Aerial crown-view tile of a tropical tree (Barro Colorado Island, Panama), acquired 20241112:
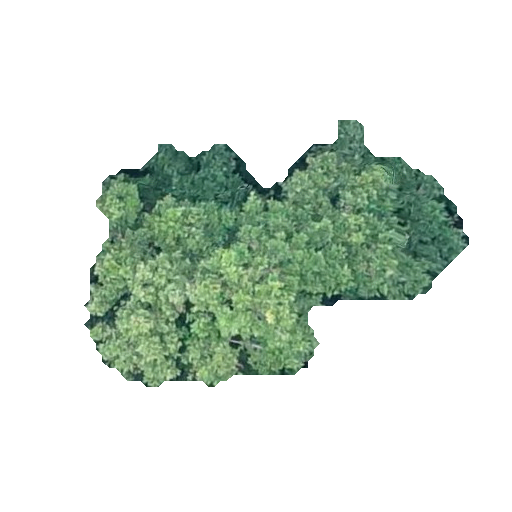
Species: Poulsenia armata
GBIF accepted scientific name: Poulsenia armata
Crown area: 101.669 m²